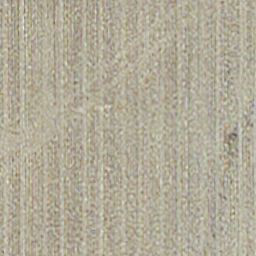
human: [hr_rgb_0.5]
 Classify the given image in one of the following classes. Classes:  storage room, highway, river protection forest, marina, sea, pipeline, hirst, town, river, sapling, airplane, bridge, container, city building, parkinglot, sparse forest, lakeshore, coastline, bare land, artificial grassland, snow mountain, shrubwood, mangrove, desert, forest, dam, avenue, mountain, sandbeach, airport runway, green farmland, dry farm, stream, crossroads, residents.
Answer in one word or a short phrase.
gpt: dry farm